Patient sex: F
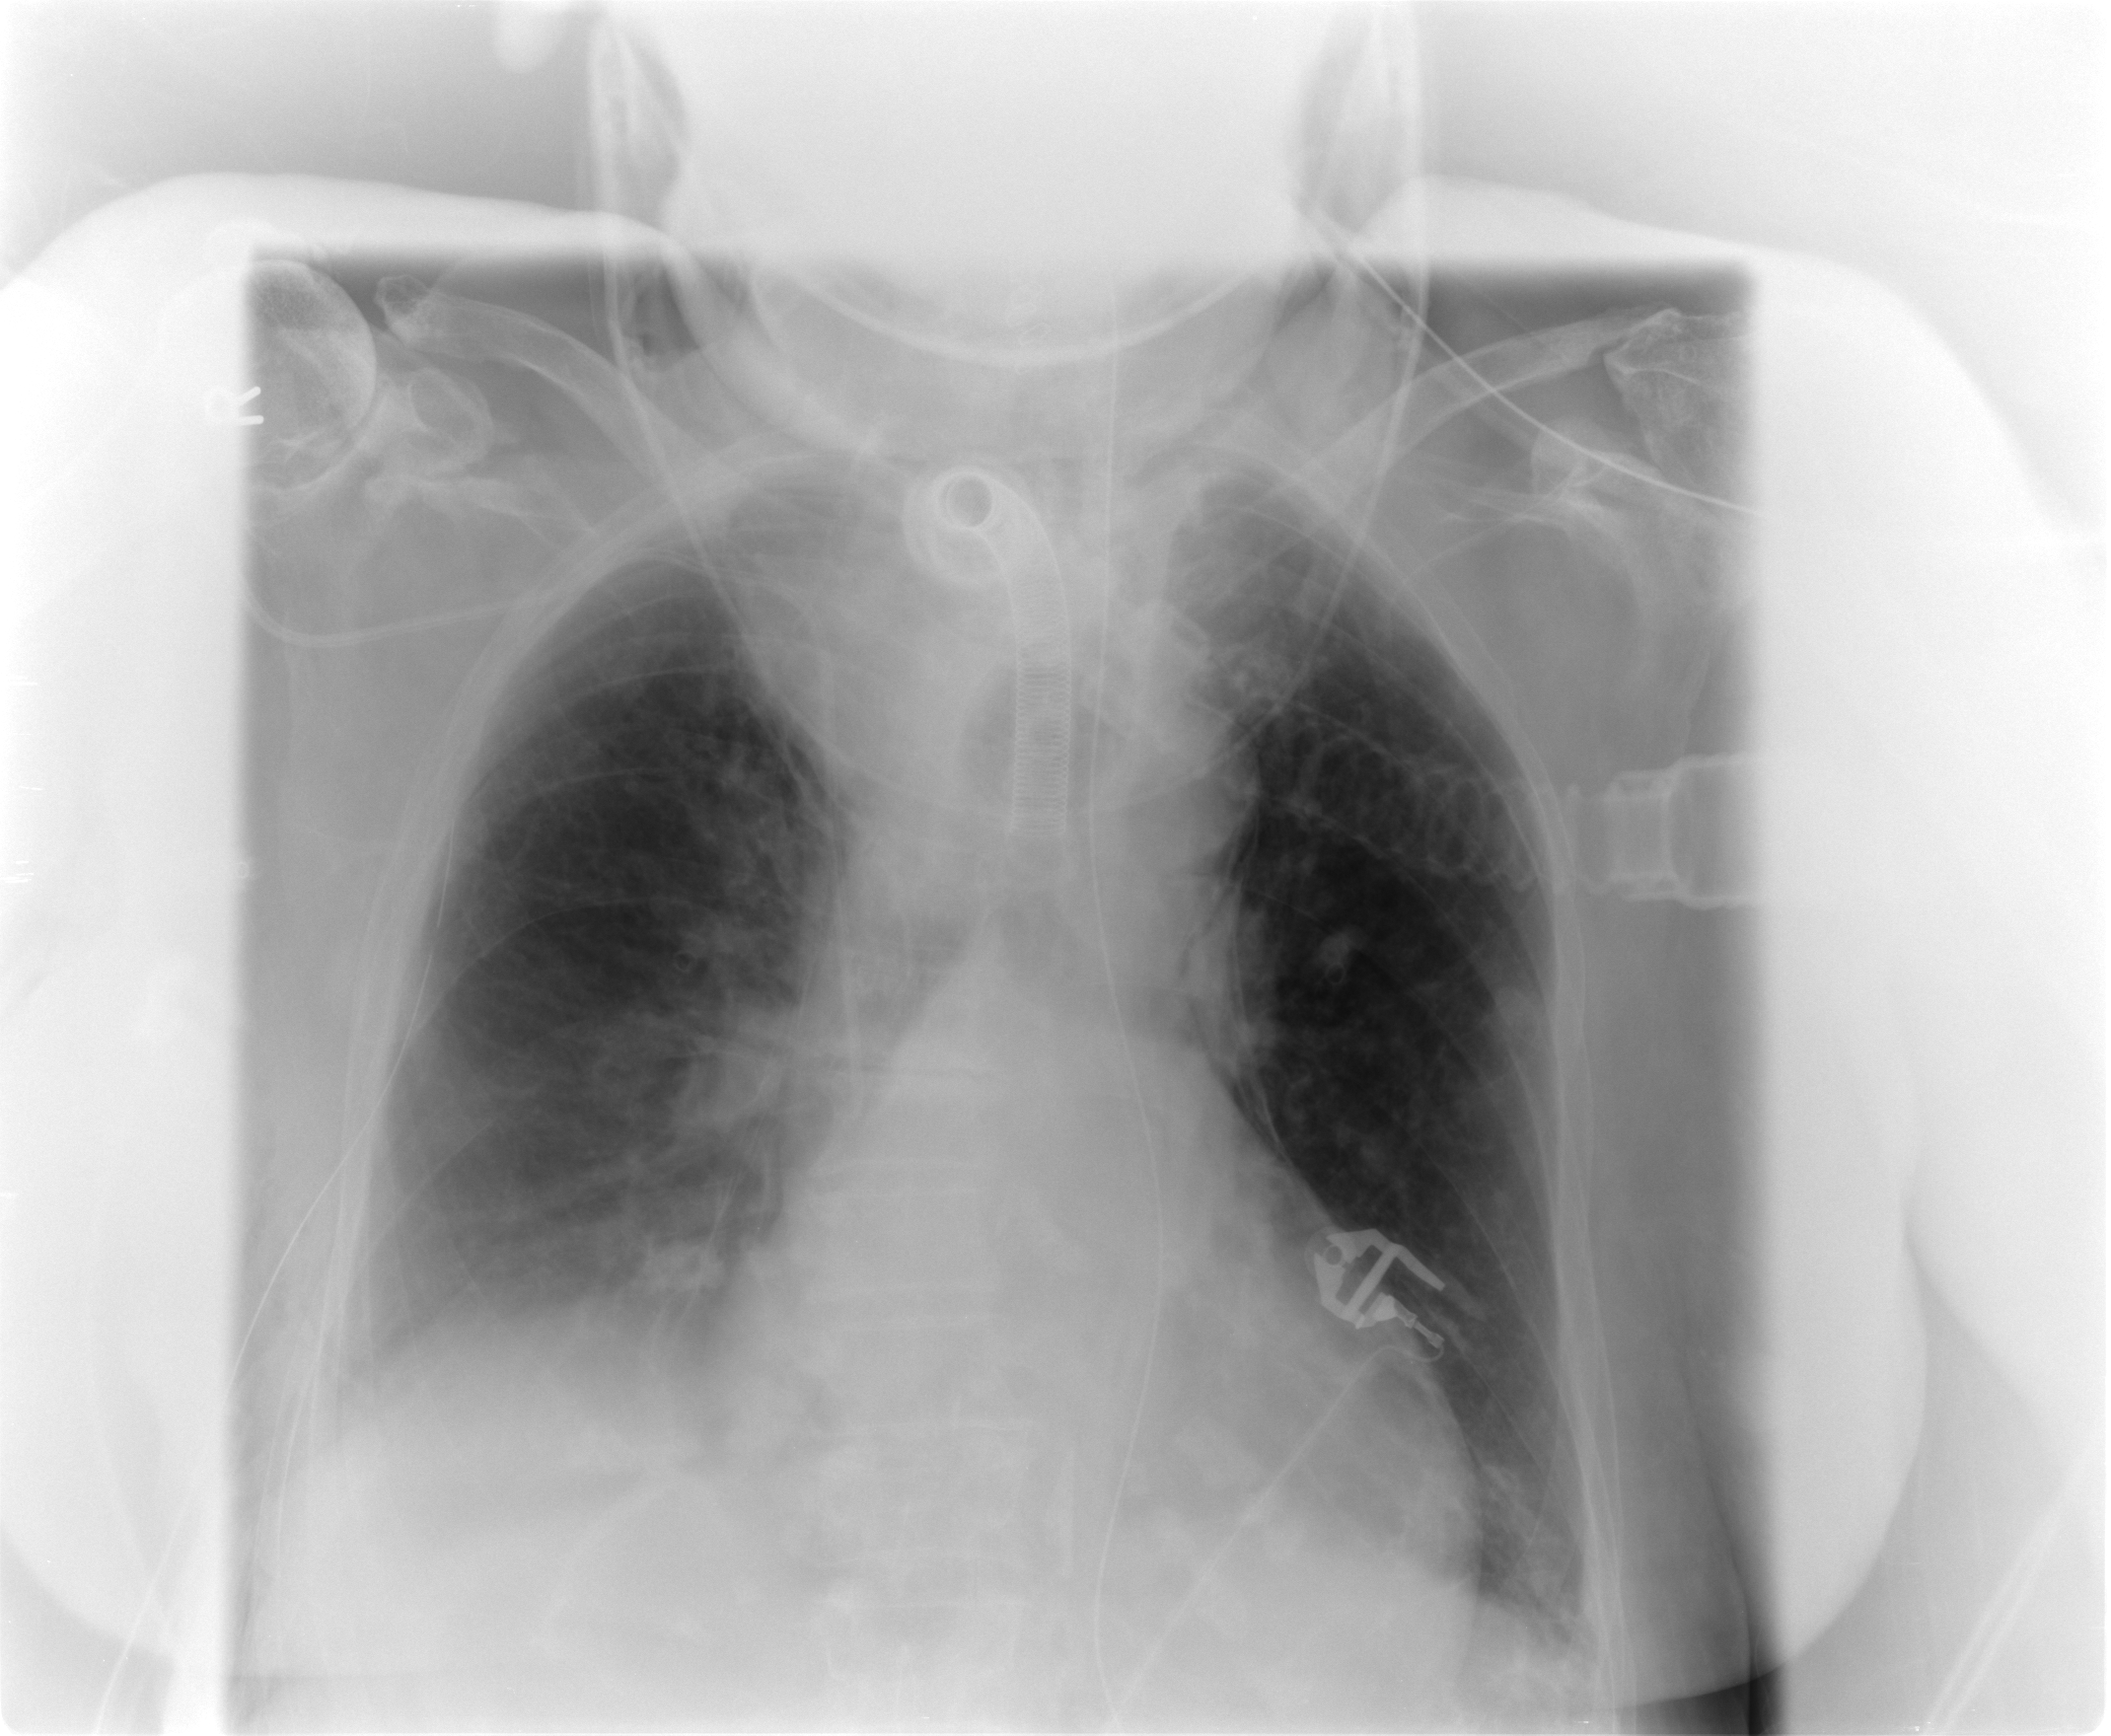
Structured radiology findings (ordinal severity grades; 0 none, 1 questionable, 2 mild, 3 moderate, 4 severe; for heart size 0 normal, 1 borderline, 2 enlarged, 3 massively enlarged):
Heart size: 2
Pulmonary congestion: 2
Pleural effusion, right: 2
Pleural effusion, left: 1
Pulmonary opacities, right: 1
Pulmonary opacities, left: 0
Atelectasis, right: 1
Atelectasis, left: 1